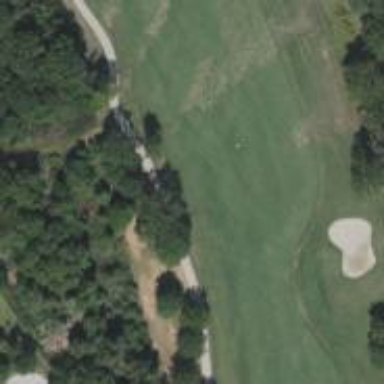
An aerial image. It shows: View of golf hole.